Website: home-depot
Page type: billing-address
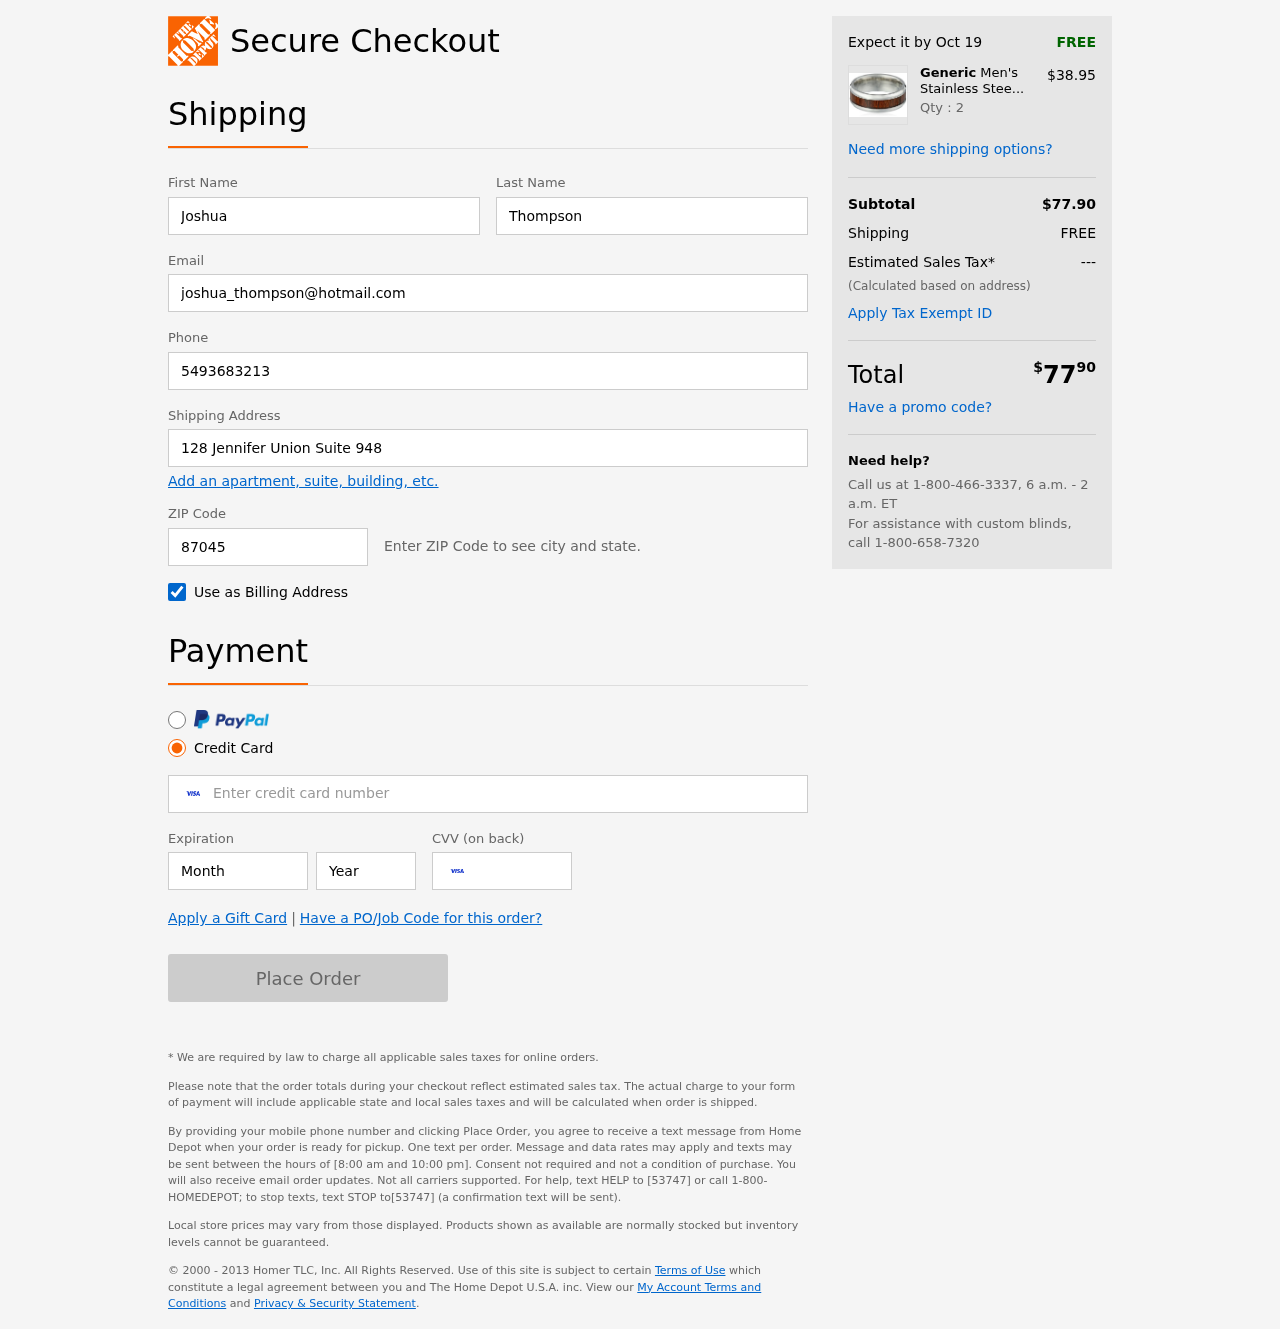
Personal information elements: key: PII_FIRSTNAME
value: Joshua
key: PII_LASTNAME
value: Thompson
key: PII_EMAIL
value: joshua_thompson@hotmail.com
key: PII_PHONE
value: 5493683213
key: PII_STREET
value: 128 Jennifer Union Suite 948
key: PII_POSTCODE
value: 87045
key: PII_CARD_NUMBER
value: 4877 9334 3998 6062
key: PII_CARD_EXPIRY_MONTH
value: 10
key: PII_CARD_CVV
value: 847
Product elements: key: PRODUCT1_BRAND
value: Generic
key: PRODUCT1_NAME
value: Men's Stainless Steel Light Wooden Inlay Ring, Size 11
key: PRODUCT1_PRICE
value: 38.95
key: PRODUCT1_QUANTITY
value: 2
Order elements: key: ORDER_DELIVERY_DATE
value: Oct 19
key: ORDER_SUBTOTAL
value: $77.90
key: ORDER_SHIPPING_COST
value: FREE
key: ORDER_TAX
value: ---
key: ORDER_TOTAL2
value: $7790